Question: When I plot the secondary y-axis, the negative values in the data set drop below the other plotted data. I was trying to have both data sets start on the same baseline but have different axes scales.
I have tried scaling the data, but I cannot achieve my goal. I'm not very experienced with the ggplot2 package. With the code shown, I believe I'm plotting the temperature data on the same scale as precipitation.
'''
# Enter climate data to be graphed
month <- month.abb[c(1,2,3,4,5,6,7,8,9,10,11,12)]
month <- ordered(month, month.abb)
aveT <- c(-2.7, -0.9, 3.1, 7.3, 11.9, 15.7, 20.2, 19.8, 14.4, 7.6, 1.2, -3.6)
precip <- c(46.2, 30.5, 23.9, 21.1, 41.1, 40.1, 26.7, 21.6, 24.6, 22.4, 36.6, 38.6)
#Set the dataframe
df <- data.frame(month, aveT, precip)
#Graph precipitation data as bar graph
g <- ggplot(df)
g <- g + geom_bar(aes(x=month, y=precip), stat="identity", fill="blue", color="black") + theme_bw() + theme(panel.grid = element_blank())
g <- g + ylim(0, 50)
#Add Temperature data
g <- g + geom_line(aes(x=month, y=aveT, group=1), color="red", size=1.5)
g <- g + scale_y_continuous(sec.axis = sec_axis(~.*1, name = "Temperature (C)"))
'''
The result is the temperature line graph's negative values dip below the precipitation bar graph values. I want to get the primary axis go from 0 to 50, and the secondary axis from -5 to 25, but start in the same position.

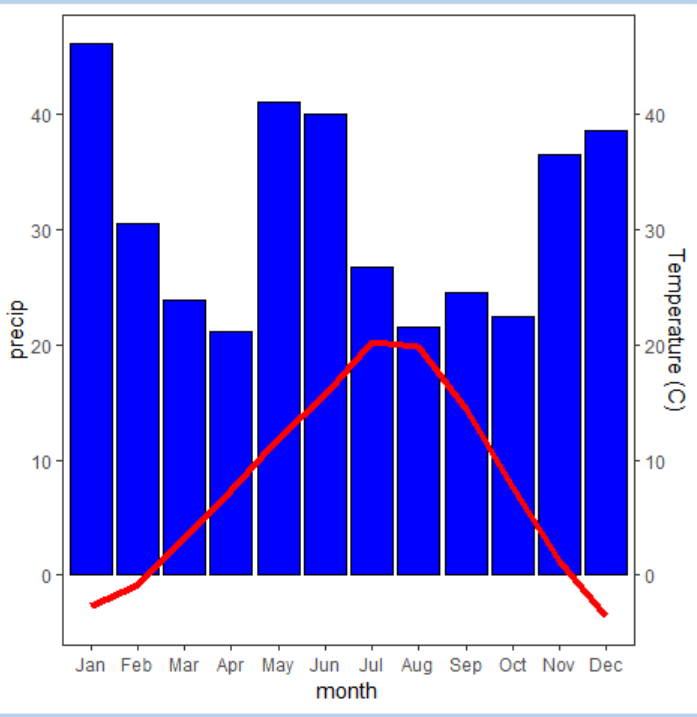
Answer: Setting the secondary scale does not alter the second line you created. You need to transform the data then plot and adjust the secondary axis by doing the inverse of your transform.
For the following example, we want to go from y limits of 0 => 50 to -5 => 20. To do this, we transform the y axis values with 'aveT = y / 2 - 5' to get the new valeus for 'aveT'. To transform the original 'aveT' data points, we have to do the inverse tranformation: 'y = (aveT + 5) * 2'. So this is what the code should look like:
'''
g <- g + geom_line(aes(x=month, y=(aveT + 5) *2 , group=1), color="red", size=1.5)
g <- g + scale_y_continuous(sec.axis = sec_axis(~./2-5, name = "Temperature (C)"))
'''
<URL>